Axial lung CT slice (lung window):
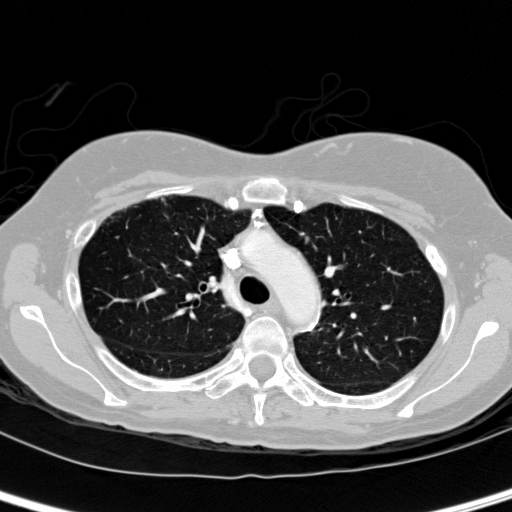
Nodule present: no